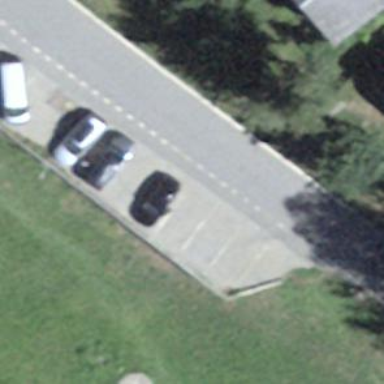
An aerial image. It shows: Parking area with surface.